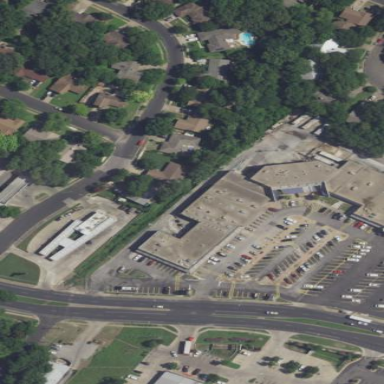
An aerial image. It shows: Retail building.